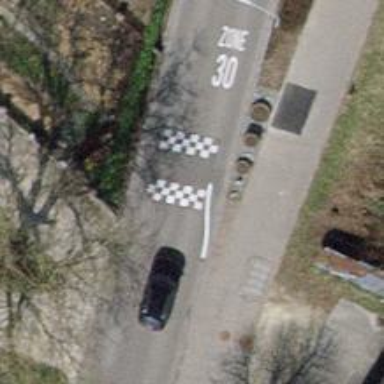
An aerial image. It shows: Rosette traffic calming feature.